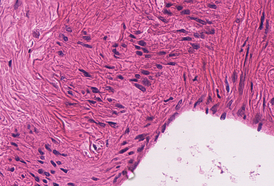
Tumor epithelial tissue: no
Tumor-associated stroma tissue: yes
Normal tissue: no